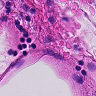
Metastatic tissue present: no